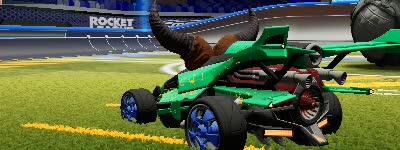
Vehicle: aftershock